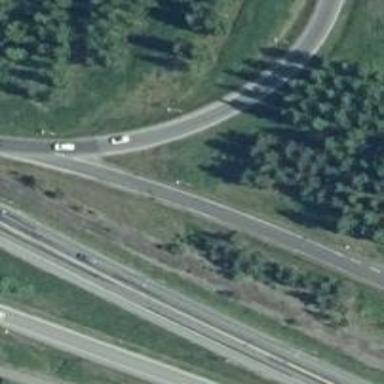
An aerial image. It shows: Trunk link highway.